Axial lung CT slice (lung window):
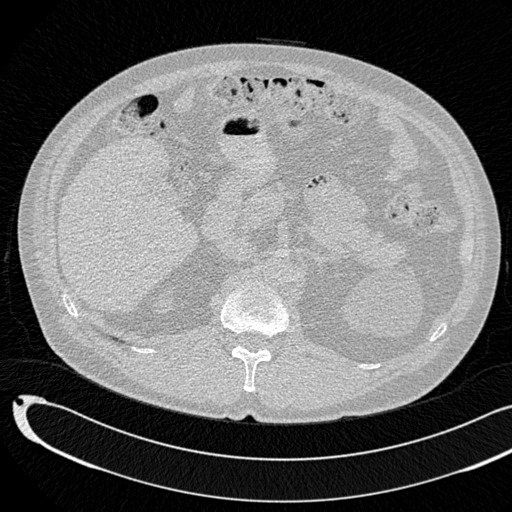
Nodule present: no